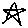
Label: star